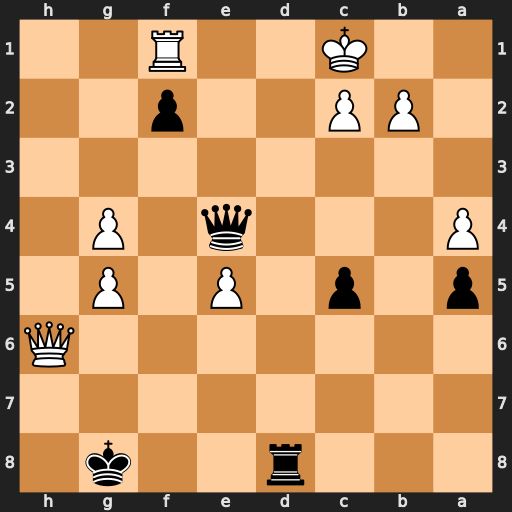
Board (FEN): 3r2k1/8/7Q/p1p1P1P1/P3q1P1/8/1PP2p2/2K2R2
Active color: b
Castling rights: -
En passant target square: -
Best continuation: Qe1+ Rxe1 fxe1=Q#